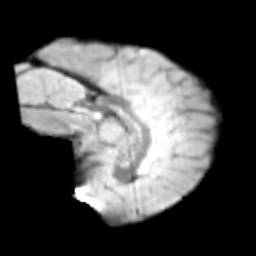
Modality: T2w
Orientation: sagittal
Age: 11
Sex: male
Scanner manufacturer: siemens
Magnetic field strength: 3 T
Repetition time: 3.8 s
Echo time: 0.07 s